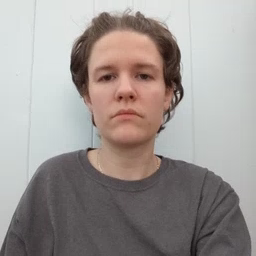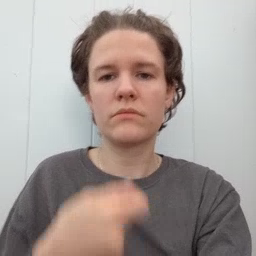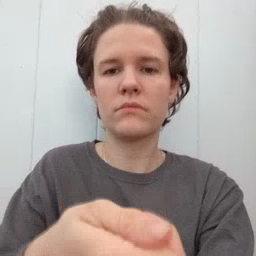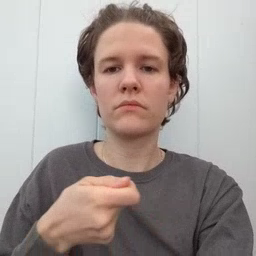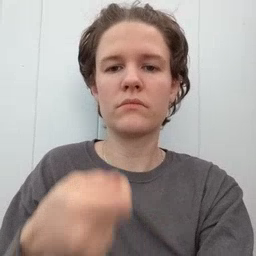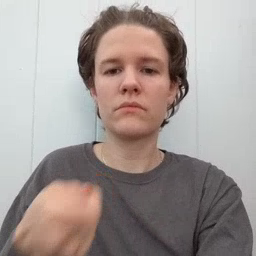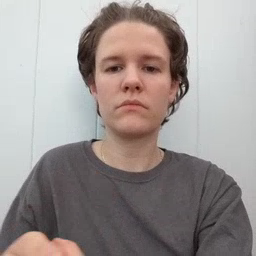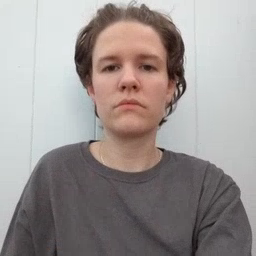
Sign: vacuum